Question: I have jquery bundle:
'''
bundles.Add(new ScriptBundle("~/bundle/jquery").Include(
ScriptsPath("jquery-2.0.3.js"),
ScriptsPath("jquery.validate.js"),
ScriptsPath("jquery.validate.unobtrusive.js"),
ScriptsPath("jquery-ui-1.10.3.js"),
ScriptsPath("jquery.validate.unubtrusive.config.js"),
ScriptsPath("jquery.easing.1.3.js "),
ScriptsPath("jquery.unobtrusive-ajax.min.js"),
ScriptsPath("jquery.validate.custom.attributes.js") ...
'''
On user registration page I have both login and register forms so form inputs have 'Register.' and 'Login.' prefixes in their names. Basically it looks like:
'''
<input type="text" ... id="Register_Email" name="Register.Email" />
<input type="password" ... id="Register_Password" name="Register.Password" />
'''
When I publish my application in release mode i get this error in bundle file:

This is obviously because of the dot in input's name. How can I save the dot and fix this issue? I've already tried to 'BundleTable.EnableOptimizations = false;' but it didn't help and I do not consider this as appropriate solution because it annihilates the purpose of the bundle. Also note that issue takes place only in mode.
Bundle file list contains one script file of my own, it contains client side validation logic for my 'ForbidHtmlAttribude':
'''
jQuery.validator.unobtrusive.adapters.add(
'forbidhtmlattribute',
['htmlregexpattern'],
function (options) {
options.rules['forbidhtmlattribute'] = options.params;
options.messages['forbidhtmlattribute'] = options.message;
}
);
jQuery.validator.addMethod('forbidhtmlattribute', function (value, element, params) {
if (value === null || value === undefined) return true;
var regex = params['htmlregexpattern'];
return !value.match(regex);
}, '');
'''
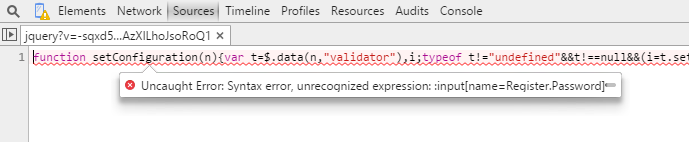
Answer: Most probably, the problem is in this line:
'''
if (value === null || value === undefined) return true;
'''
Try to change it to
'''
if ((value === null) || (value === undefined)) return true;
'''
MS minification algorithm removes unnecessary spaces. It 'knows' language keywords like "var' or 'return', but 'null' is not one of them. So, the minified line will be
'''
if(value===null||value===undefined)return true;
'''
Now from JavaScript point of view we have a strange variable named ''null||value''. Enclosing the conditions in the brackets solves the problem:
'''
if(value===null)||(value===undefined)return true;
'''